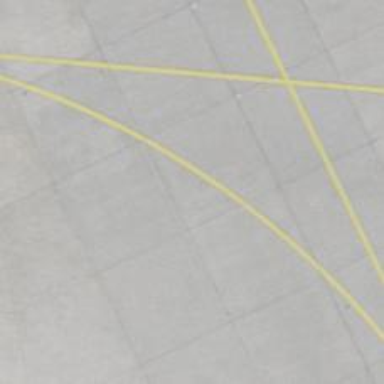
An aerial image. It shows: View of taxiway at the airport.